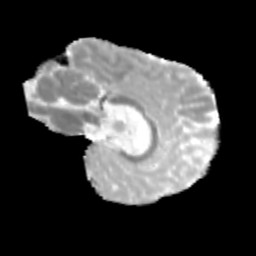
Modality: MD
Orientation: sagittal
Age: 12
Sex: male
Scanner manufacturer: siemens
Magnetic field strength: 3 T
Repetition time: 3.8 s
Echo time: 0.07 s